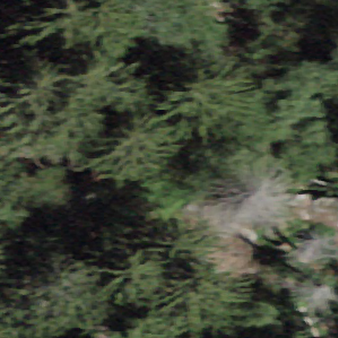
Label: other